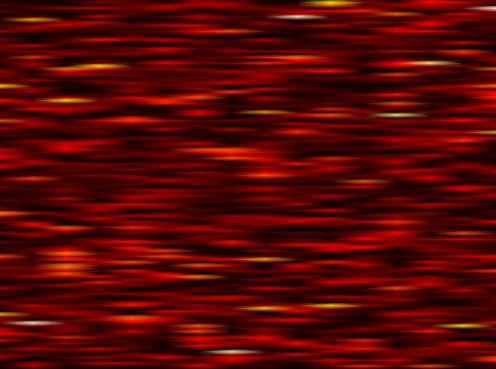
Label: WOLA